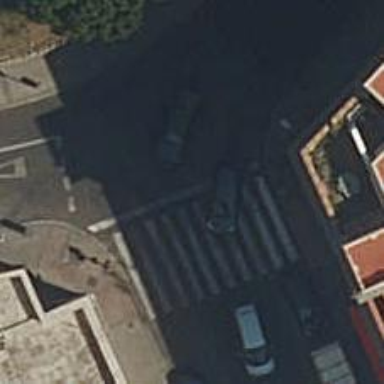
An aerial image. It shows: Pedestrian crossing equipped with traffic signals.